Question: Find the area of the following quadrilateral, where all points are on integers. The result is rounded to 1 decimal place
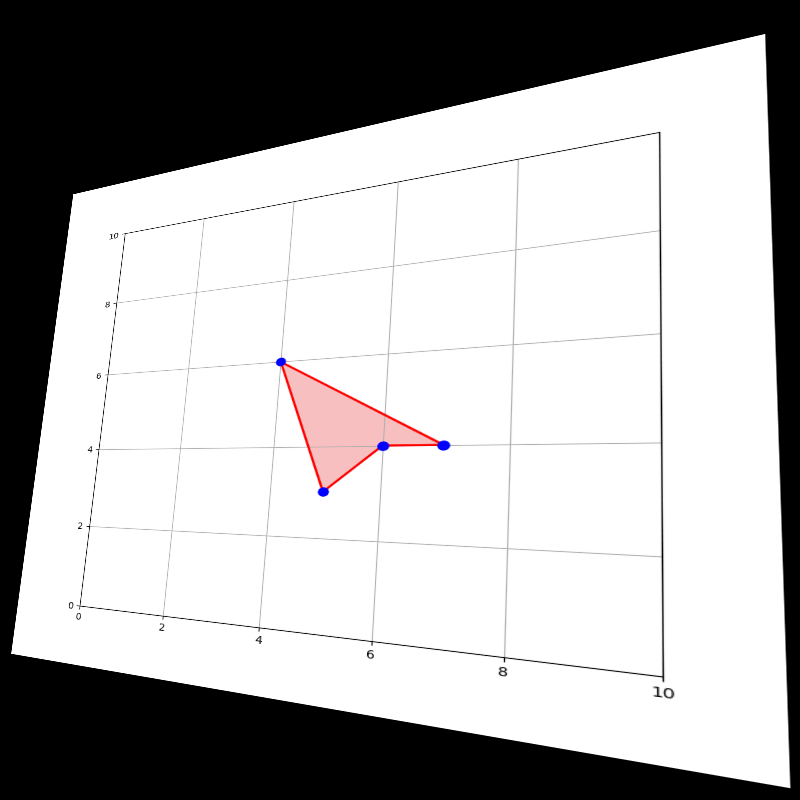
Answer: 3.0